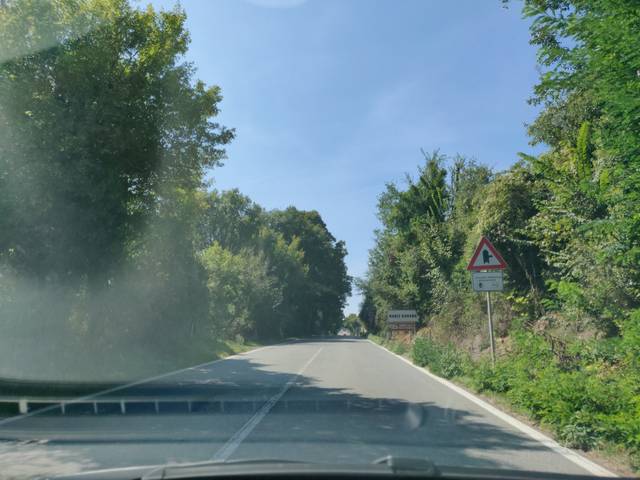
Region: Italy
Coordinates: 42.274, 11.909